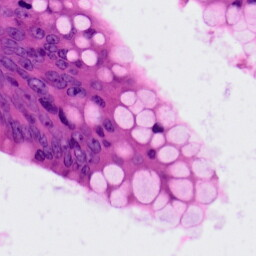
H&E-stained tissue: Colon